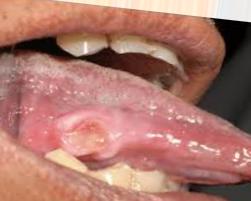
Condition: Mouth Ulcer